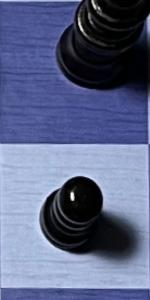
Label: Pawn_Black